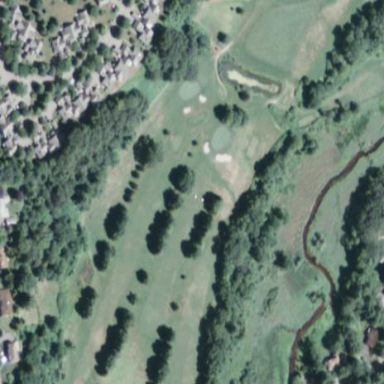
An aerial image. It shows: Golf pitch located in recreation ground area.